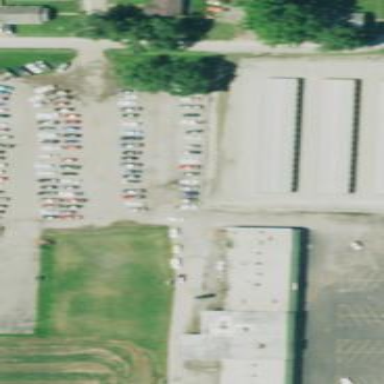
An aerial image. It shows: Parking area.